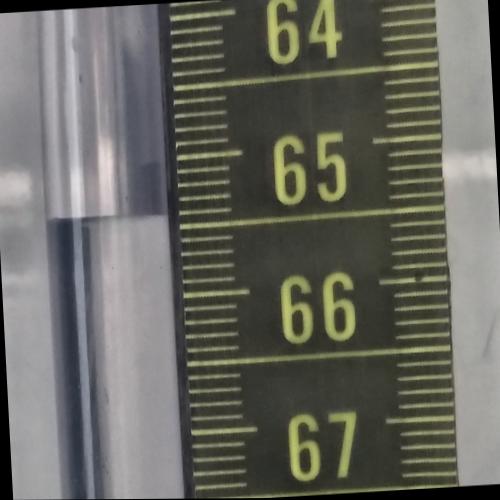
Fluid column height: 65.4 cm